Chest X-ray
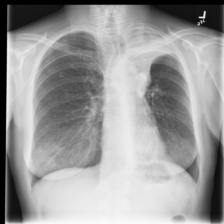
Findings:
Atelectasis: positive
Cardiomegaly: negative
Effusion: negative
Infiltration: negative
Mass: negative
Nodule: negative
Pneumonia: negative
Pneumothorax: negative
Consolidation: negative
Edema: negative
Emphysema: negative
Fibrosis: negative
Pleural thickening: negative
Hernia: negative